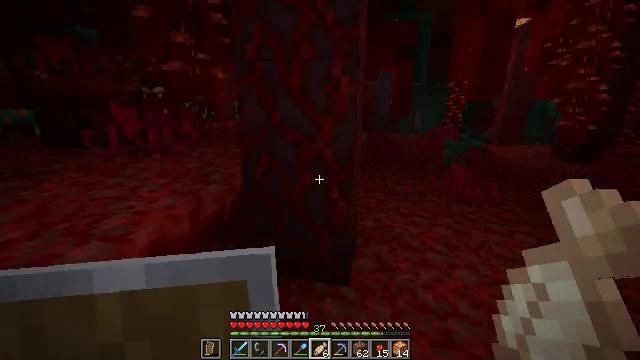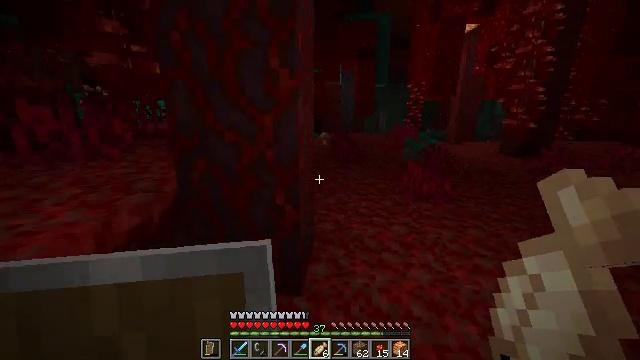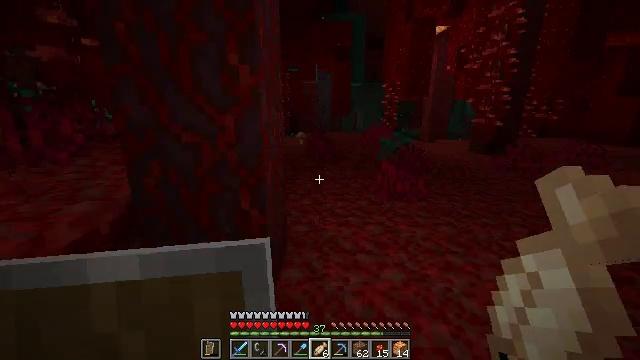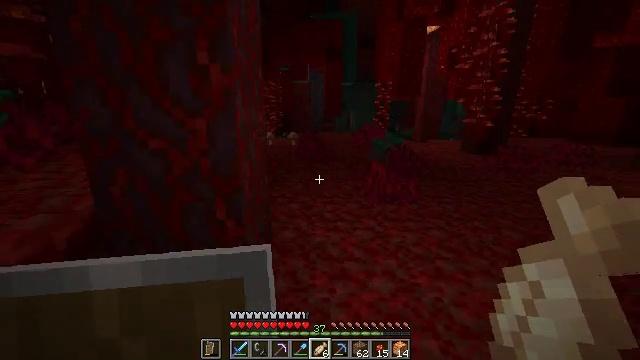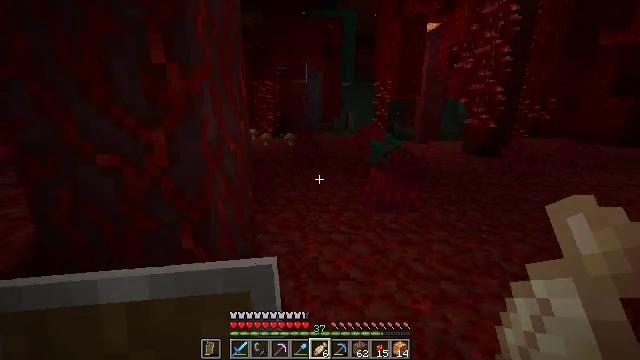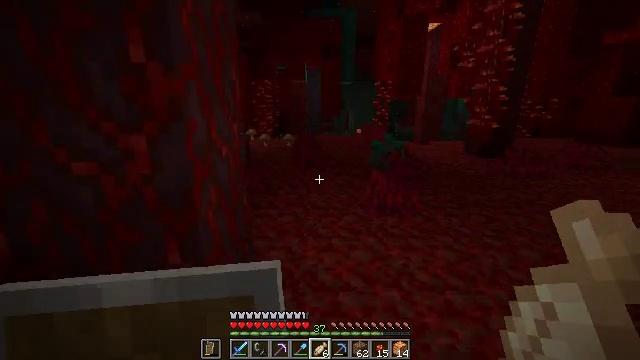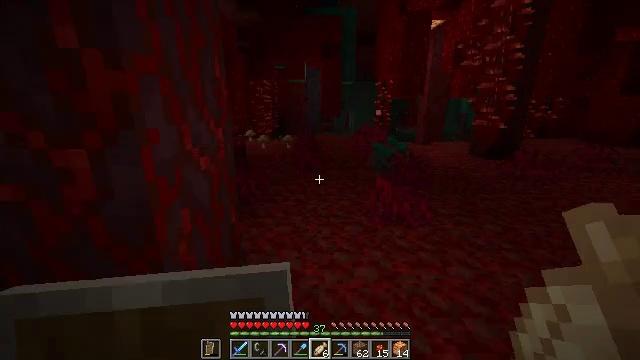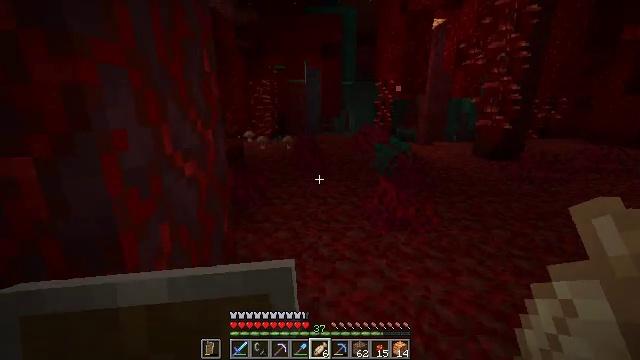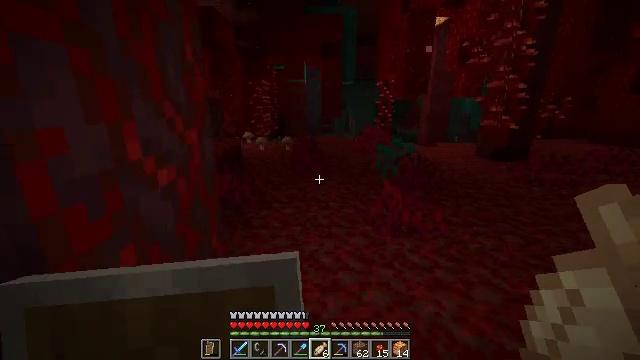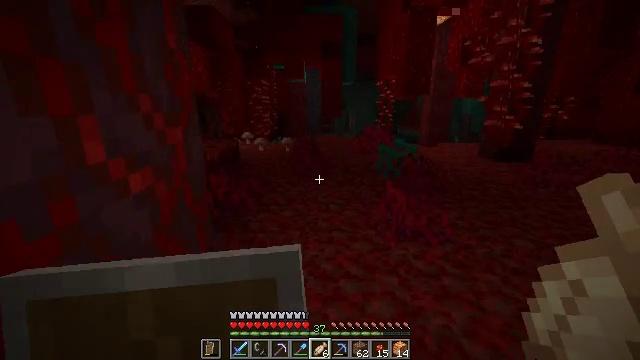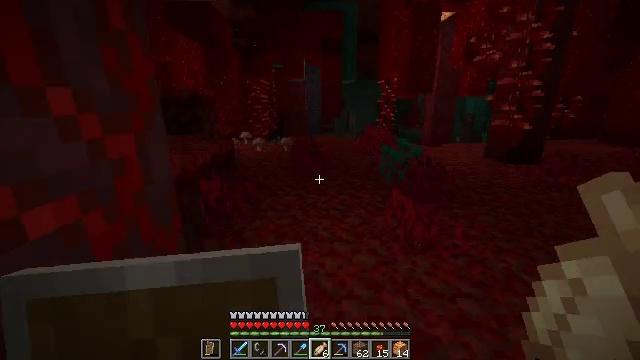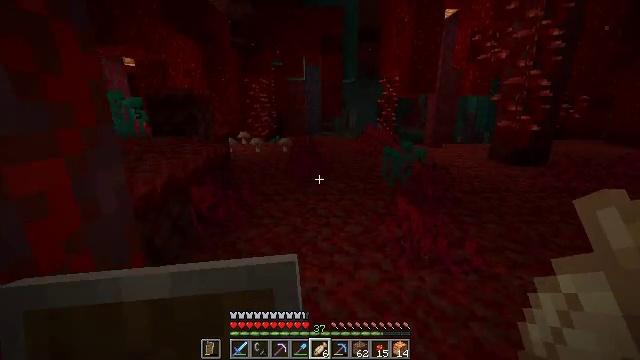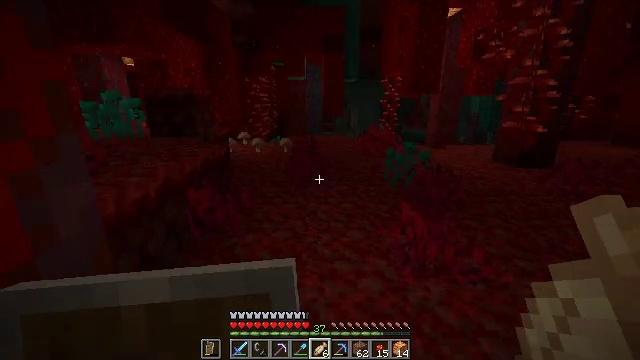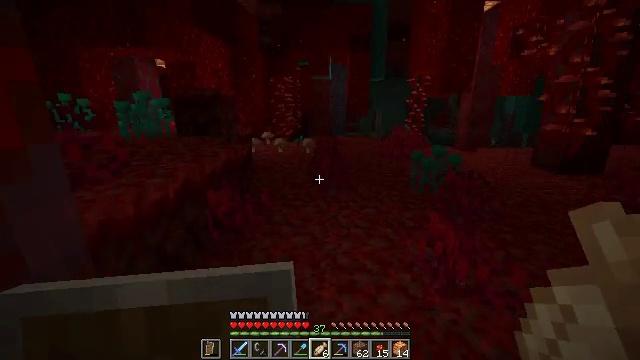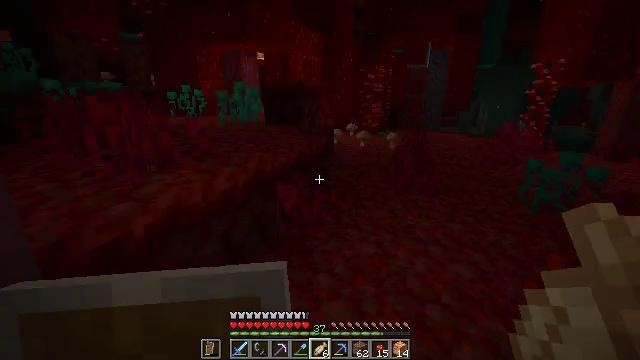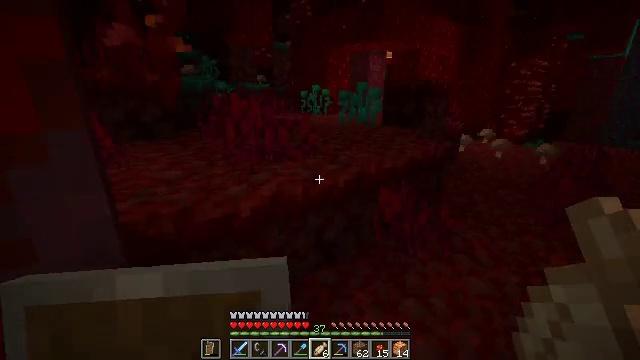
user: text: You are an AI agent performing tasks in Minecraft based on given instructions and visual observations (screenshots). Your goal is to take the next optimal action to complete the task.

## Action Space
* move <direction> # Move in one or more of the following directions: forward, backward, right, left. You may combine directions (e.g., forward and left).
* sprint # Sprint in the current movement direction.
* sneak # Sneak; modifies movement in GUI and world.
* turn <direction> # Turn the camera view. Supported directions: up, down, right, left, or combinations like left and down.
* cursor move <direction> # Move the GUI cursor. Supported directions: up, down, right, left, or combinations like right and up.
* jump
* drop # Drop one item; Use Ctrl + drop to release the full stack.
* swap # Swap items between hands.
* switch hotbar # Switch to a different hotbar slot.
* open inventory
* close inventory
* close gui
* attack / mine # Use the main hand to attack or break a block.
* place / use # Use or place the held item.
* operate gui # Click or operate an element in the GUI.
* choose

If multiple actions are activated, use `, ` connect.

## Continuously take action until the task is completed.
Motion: motion action
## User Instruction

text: Break the warped fungus in a warped forest biome.
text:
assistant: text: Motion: move forward and move right, turn right
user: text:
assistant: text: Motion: move forward and move right, turn right
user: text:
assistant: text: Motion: move forward, turn right
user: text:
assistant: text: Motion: move forward
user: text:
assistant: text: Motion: move forward
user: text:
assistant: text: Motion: move forward
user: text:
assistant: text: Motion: move forward
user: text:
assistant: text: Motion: move forward
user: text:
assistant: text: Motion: move forward
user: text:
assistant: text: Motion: move forward
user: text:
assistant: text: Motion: move forward
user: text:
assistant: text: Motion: move forward
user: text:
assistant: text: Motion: move forward, turn left
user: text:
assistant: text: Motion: move forward and move right, turn left and down
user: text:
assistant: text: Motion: move forward and move right, turn left
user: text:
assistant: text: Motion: move forward and move right, turn left
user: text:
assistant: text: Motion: move forward and move right, turn left
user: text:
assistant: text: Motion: move forward and move right, turn left
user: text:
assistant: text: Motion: move forward and move right
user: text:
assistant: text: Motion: move forward and move right
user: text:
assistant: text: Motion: move forward, turn left
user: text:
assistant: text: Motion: move forward, turn left
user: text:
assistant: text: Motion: move forward, turn left
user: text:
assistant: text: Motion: move forward, turn left and up, jump
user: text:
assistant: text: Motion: move forward, turn left and up, jump
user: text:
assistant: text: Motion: move forward, turn left, jump
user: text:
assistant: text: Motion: move forward, turn left, jump
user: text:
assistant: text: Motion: move forward, turn left
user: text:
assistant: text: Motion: move forward, turn left
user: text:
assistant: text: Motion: move forward